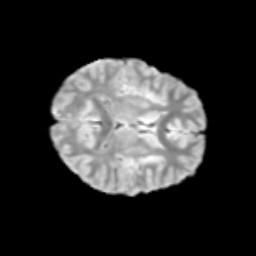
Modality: T2w
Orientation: axial
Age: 11
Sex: male
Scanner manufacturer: siemens
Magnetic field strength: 3 T
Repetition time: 3.8 s
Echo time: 0.07 s